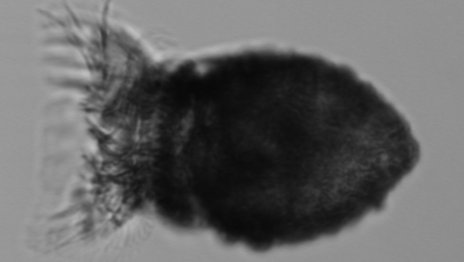
Label: Stenosemella_morphotype1